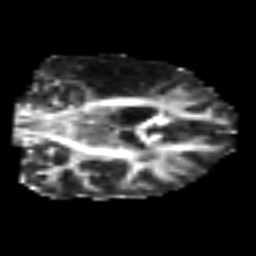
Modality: FA
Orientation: coronal
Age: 54
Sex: male
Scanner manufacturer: siemens
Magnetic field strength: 3 T
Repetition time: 6.1 s
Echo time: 0.101 s